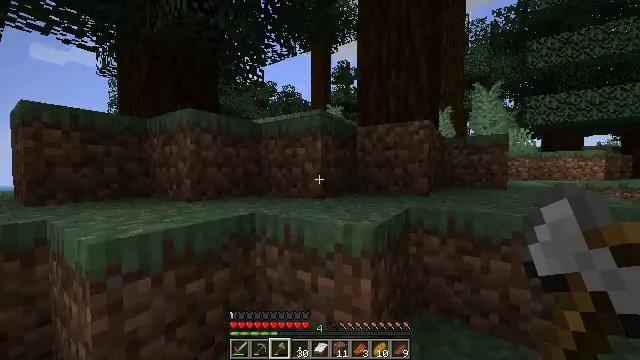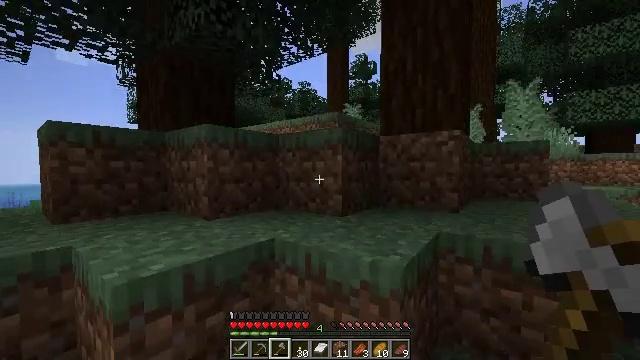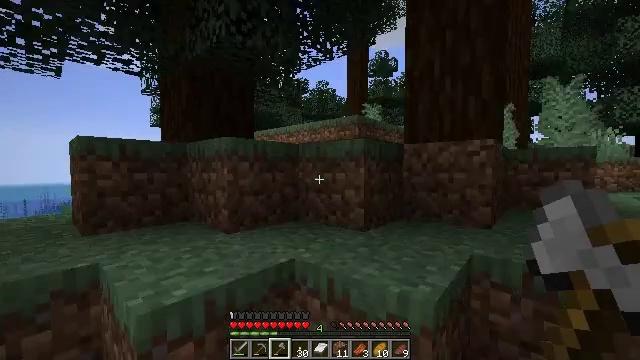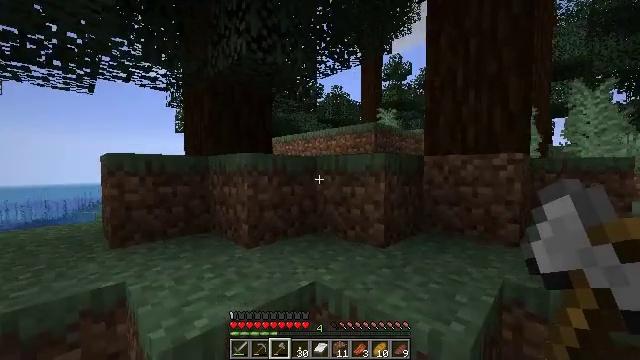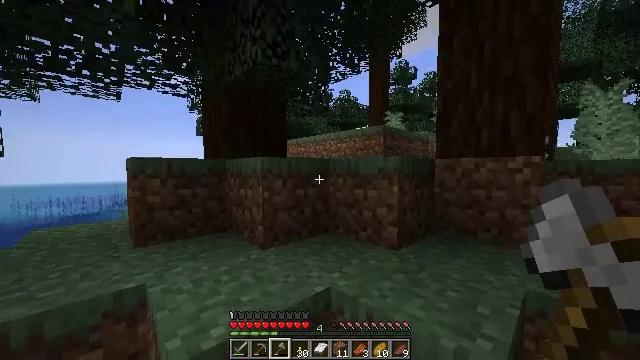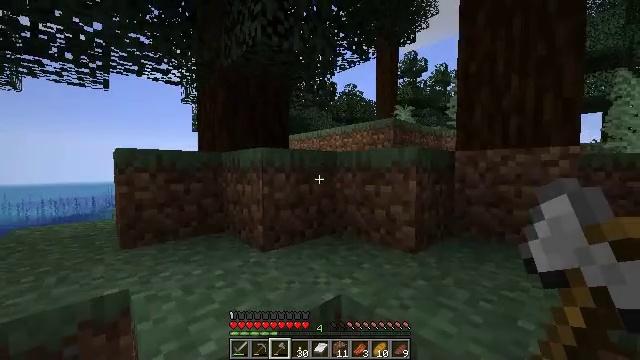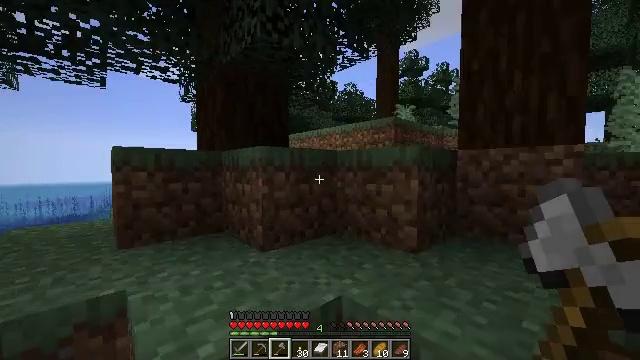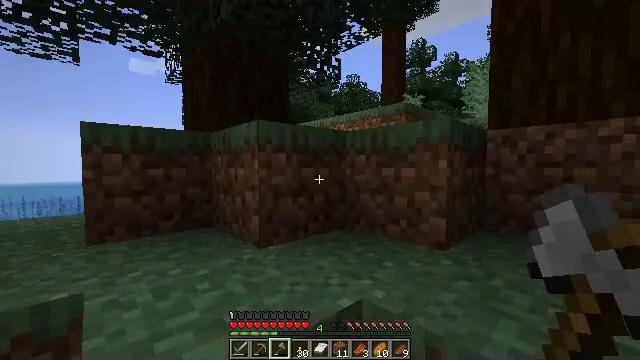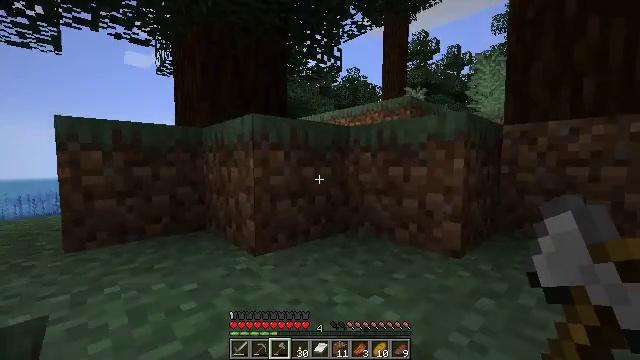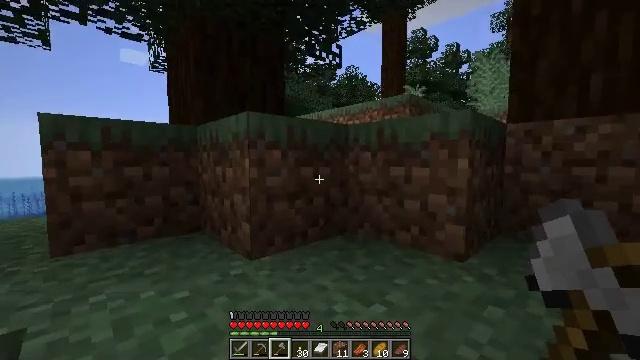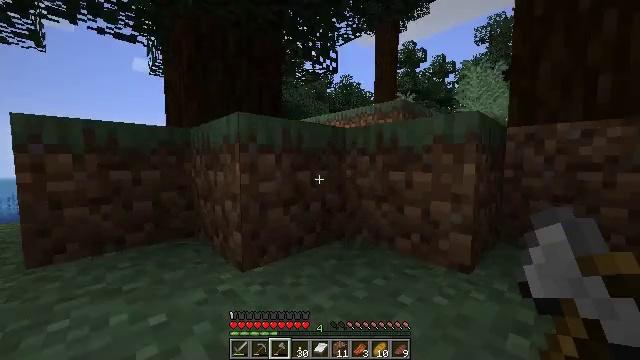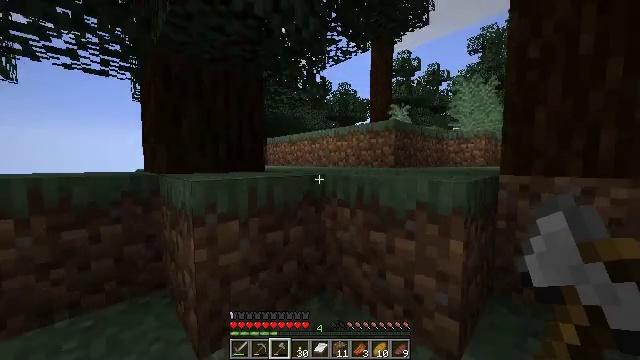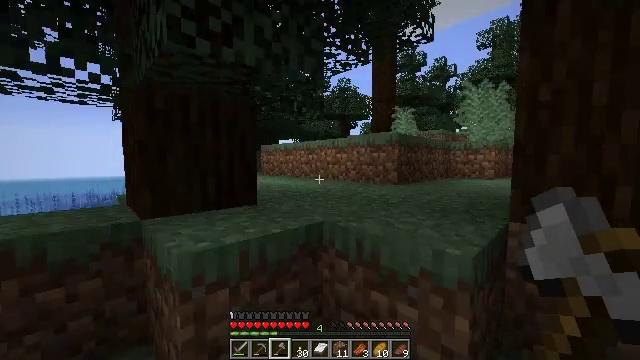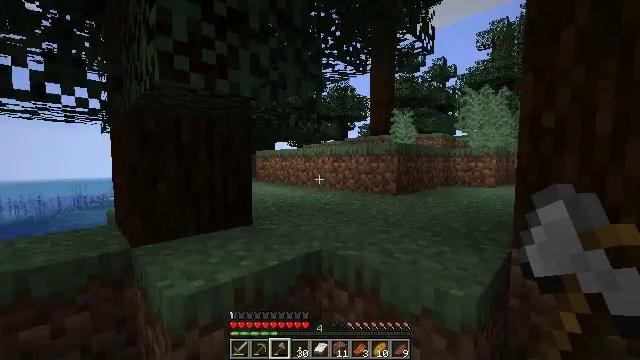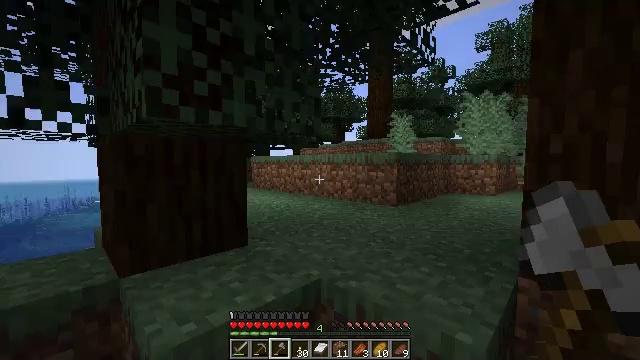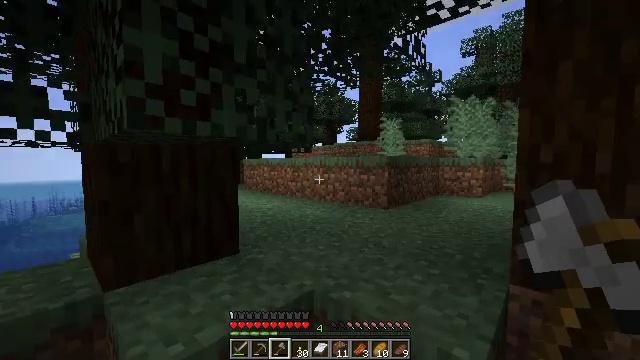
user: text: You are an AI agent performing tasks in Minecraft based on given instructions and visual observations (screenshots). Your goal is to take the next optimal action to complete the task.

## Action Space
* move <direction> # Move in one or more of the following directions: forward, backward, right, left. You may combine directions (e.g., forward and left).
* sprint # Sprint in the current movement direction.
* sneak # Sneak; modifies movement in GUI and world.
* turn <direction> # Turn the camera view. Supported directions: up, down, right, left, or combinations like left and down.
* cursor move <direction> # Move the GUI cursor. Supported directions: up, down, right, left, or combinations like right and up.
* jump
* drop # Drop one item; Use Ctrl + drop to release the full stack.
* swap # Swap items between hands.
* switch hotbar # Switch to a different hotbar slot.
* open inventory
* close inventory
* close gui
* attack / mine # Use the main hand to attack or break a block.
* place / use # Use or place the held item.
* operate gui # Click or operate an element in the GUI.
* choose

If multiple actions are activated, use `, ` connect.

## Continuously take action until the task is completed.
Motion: motion action
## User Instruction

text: Break the large fern to clear the space.
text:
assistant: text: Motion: move forward, turn left
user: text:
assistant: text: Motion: move forward, turn left, jump
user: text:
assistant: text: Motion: move forward, turn left, jump
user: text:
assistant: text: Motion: move forward, turn left, jump
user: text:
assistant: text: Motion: move forward, jump
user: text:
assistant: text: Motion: move forward
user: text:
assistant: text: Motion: move forward
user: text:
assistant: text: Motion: move forward
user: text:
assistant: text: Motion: move forward
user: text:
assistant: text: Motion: move forward, jump
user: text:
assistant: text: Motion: move forward, jump
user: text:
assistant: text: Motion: move forward, jump
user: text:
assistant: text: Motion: move forward, jump
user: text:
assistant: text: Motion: move forward
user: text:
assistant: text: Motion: move forward, turn right
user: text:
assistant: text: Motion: move forward, turn right
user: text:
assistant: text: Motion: move forward, turn right
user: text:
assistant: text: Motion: move forward, jump
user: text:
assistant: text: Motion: move forward, jump
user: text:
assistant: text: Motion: move forward, turn right, jump
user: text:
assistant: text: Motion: move forward, turn right, jump
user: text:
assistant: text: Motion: move forward, turn right
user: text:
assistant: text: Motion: move forward
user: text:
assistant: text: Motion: move forward
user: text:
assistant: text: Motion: move forward
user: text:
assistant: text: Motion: move forward
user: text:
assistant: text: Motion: move forward, turn right
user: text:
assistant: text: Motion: move forward
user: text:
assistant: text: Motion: move forward
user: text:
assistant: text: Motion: move forward